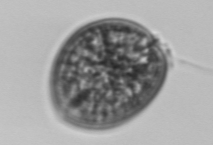
Label: Prorocentrum